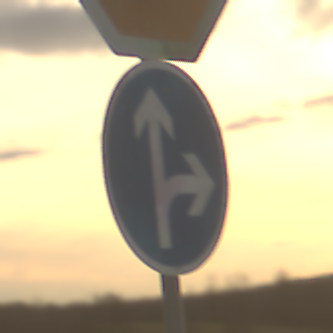
Verkehrszeichen: VorgeschriebeneFahrtrichtungGeradeausOderRechts
Zusatzzeichen oben: Stop
Umgebung: Outdoor, Nature
Tageszeit: SunriseSunset
Wetter: PartlyCloudy
Licht: Natural
Jahreszeit: NotSpecified
Kontrast: LowContrast